Interaction volume radius: 5 \u00c5
Interaction volume height: 25 \u00c5
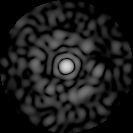
Disorder parameter: 0.8606